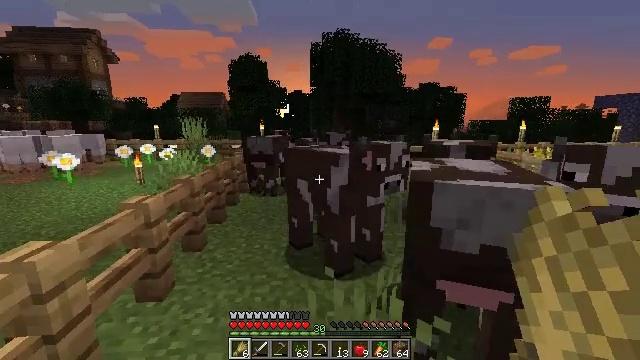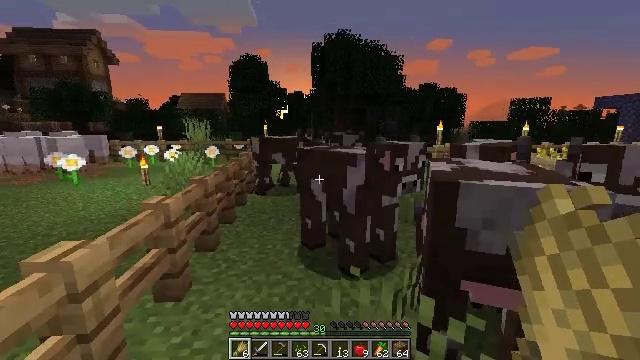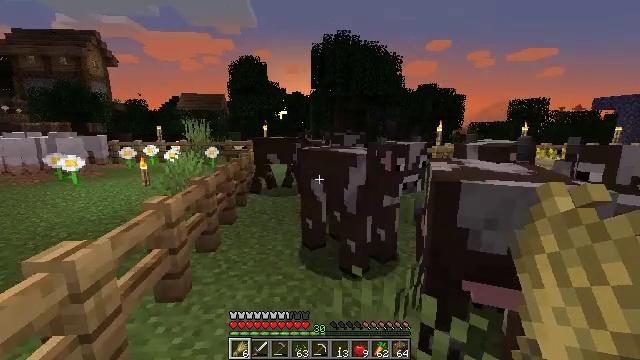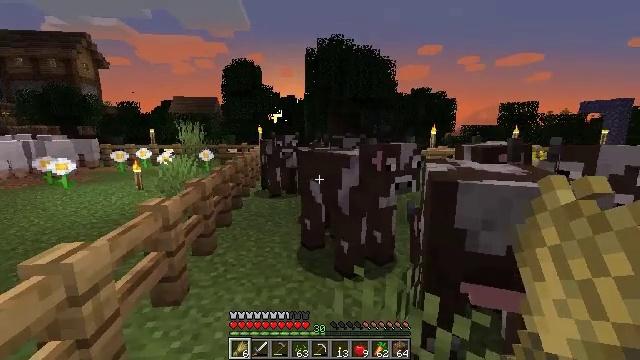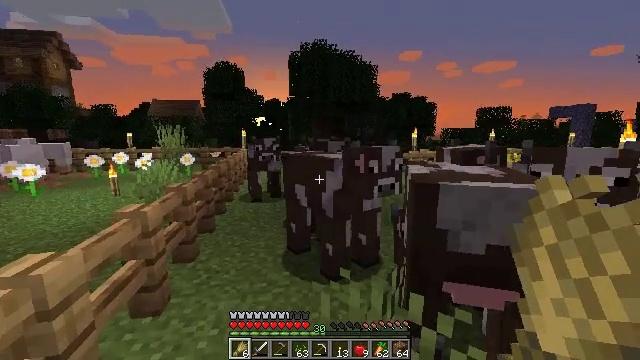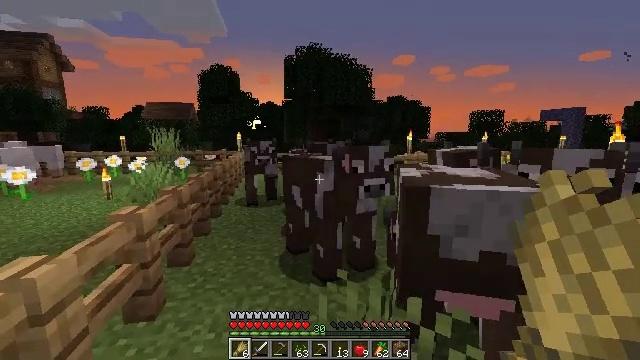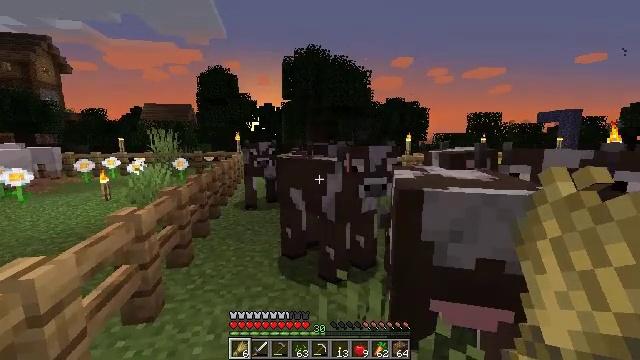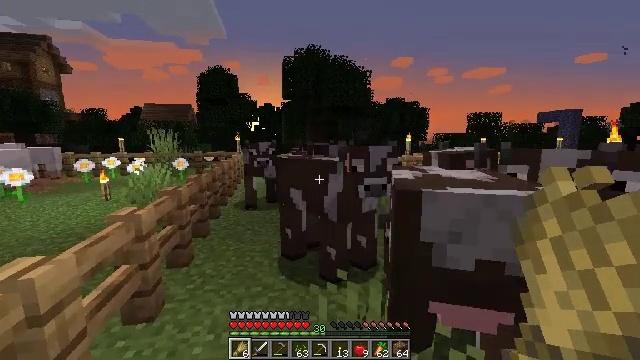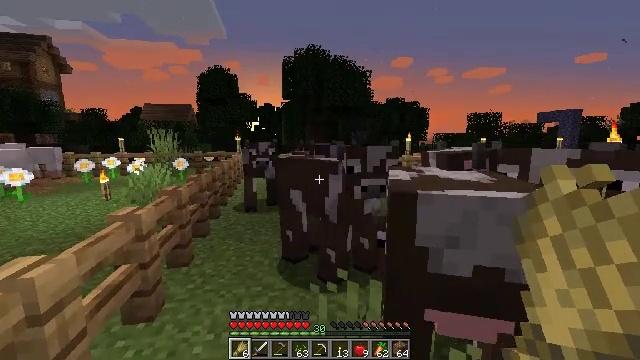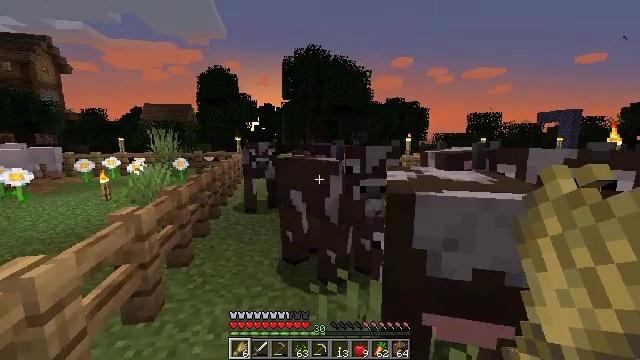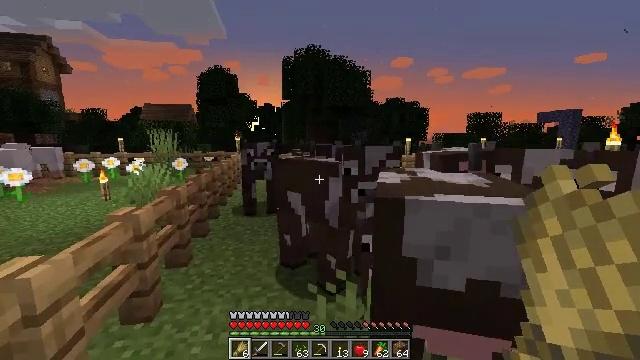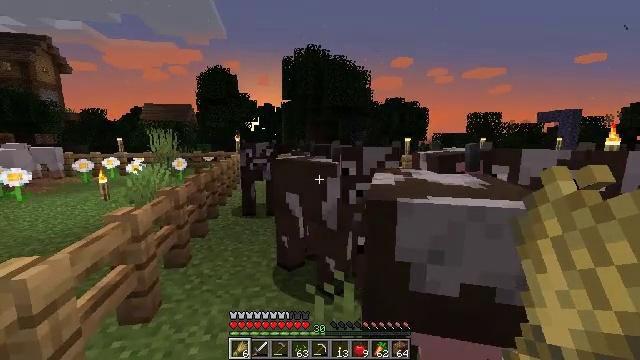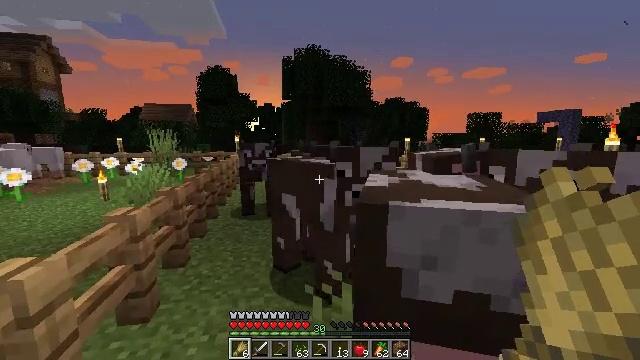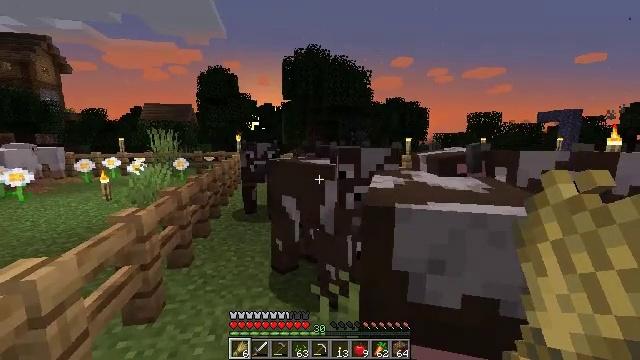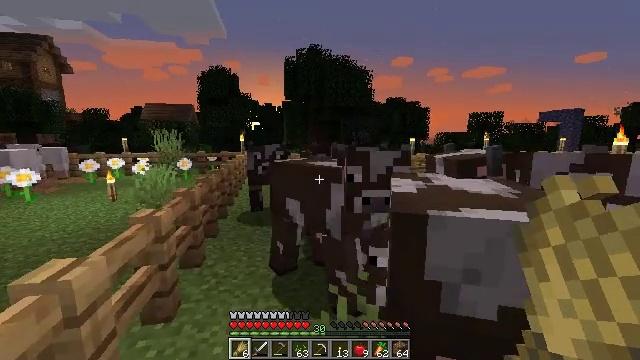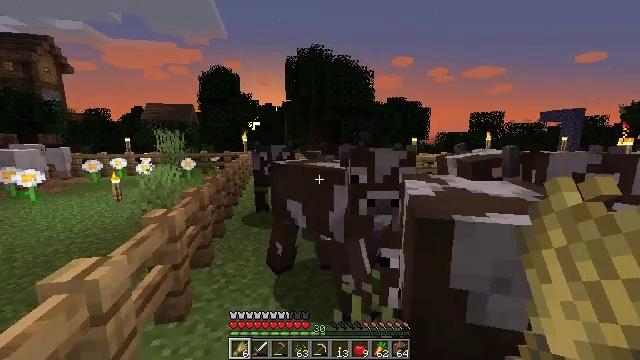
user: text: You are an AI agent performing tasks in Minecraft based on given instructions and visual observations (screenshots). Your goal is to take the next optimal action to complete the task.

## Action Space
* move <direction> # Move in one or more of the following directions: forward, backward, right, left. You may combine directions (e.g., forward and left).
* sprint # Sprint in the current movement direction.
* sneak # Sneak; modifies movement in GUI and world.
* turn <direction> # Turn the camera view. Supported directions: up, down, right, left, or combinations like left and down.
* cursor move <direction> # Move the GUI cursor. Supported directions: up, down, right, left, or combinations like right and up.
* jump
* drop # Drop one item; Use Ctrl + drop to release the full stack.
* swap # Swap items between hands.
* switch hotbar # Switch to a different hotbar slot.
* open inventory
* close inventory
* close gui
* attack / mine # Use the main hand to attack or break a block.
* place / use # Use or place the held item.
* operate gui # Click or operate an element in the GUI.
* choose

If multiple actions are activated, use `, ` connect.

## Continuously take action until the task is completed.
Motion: motion action
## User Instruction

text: Chop down the oak log.
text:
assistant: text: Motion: move forward
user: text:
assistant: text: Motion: use / place
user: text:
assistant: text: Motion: turn right, use / place
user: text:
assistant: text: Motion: turn right, use / place
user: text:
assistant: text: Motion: turn right, use / place
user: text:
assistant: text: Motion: no_op
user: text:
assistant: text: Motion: use / place
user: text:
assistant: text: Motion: use / place
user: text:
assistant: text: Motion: use / place
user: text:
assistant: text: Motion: move forward, use / place
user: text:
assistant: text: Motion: move forward, use / place
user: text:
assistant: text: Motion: move forward and move left, use / place
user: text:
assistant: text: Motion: move forward and move left, use / place
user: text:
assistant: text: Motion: move forward and move left, use / place
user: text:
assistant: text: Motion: move forward and move left, use / place
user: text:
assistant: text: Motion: move forward and move left, use / place
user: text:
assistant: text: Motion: move forward and move left, use / place
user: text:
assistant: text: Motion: move forward and move left, use / place
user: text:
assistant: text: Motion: use / place
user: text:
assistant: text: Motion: turn right
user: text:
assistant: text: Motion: use / place
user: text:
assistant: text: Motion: use / place
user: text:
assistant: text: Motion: turn right, use / place
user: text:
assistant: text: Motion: use / place
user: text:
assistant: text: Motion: use / place
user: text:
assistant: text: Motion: use / place
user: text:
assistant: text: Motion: use / place
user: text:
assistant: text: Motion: use / place
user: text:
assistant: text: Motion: turn up
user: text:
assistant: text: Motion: use / place